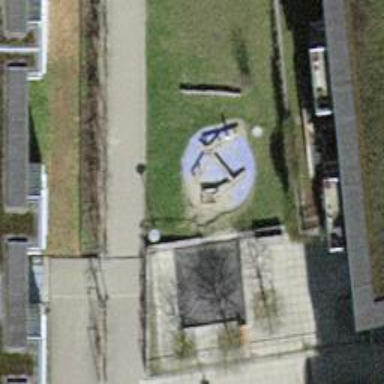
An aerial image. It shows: Playground area for leisure land.